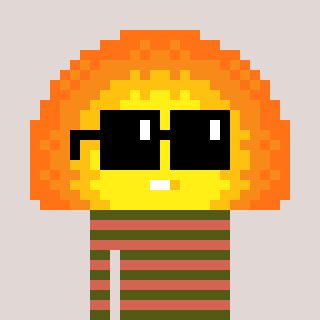
a pixel art character with square black sunglasses, a sunset-shaped head and a peachy-colored body on a warm background